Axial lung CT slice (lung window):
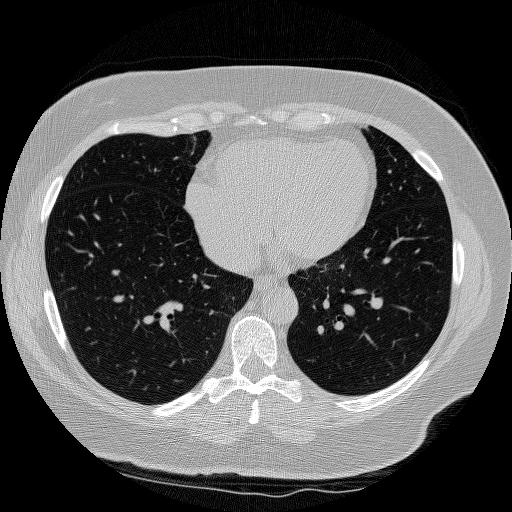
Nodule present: no